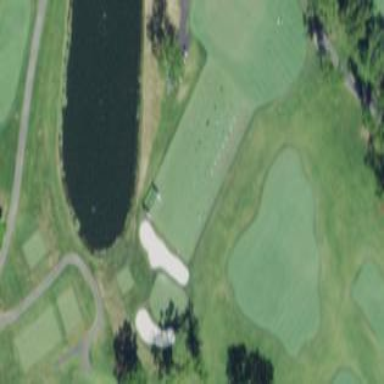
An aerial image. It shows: Grassy area designated as golf tee.